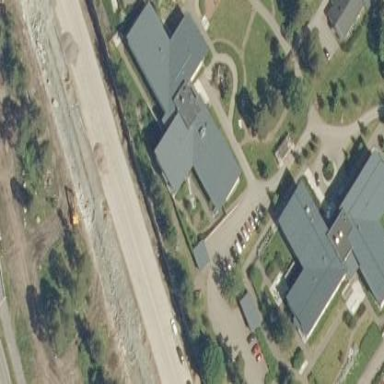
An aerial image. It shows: Nursing home building.